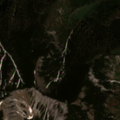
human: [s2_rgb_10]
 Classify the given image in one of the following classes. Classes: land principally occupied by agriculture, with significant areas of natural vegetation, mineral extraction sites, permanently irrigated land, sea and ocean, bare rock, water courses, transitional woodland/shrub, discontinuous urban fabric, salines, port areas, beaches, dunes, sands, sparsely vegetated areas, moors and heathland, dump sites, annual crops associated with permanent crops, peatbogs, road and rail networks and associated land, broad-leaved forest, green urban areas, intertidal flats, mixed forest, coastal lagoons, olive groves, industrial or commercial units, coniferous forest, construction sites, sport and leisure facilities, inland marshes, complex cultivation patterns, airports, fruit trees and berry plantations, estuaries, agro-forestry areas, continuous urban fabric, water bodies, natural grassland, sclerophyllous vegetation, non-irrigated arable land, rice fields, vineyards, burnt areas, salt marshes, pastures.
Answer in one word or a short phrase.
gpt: broad-leaved forest, coniferous forest, mixed forest, moors and heathland, sparsely vegetated areas